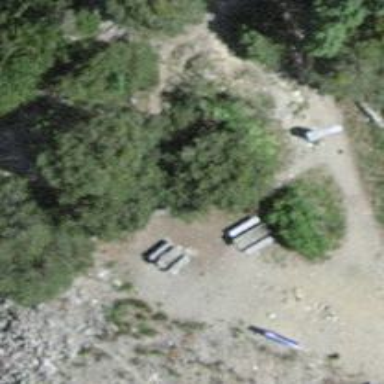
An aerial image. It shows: Picnic table located in leisure land area.